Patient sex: F
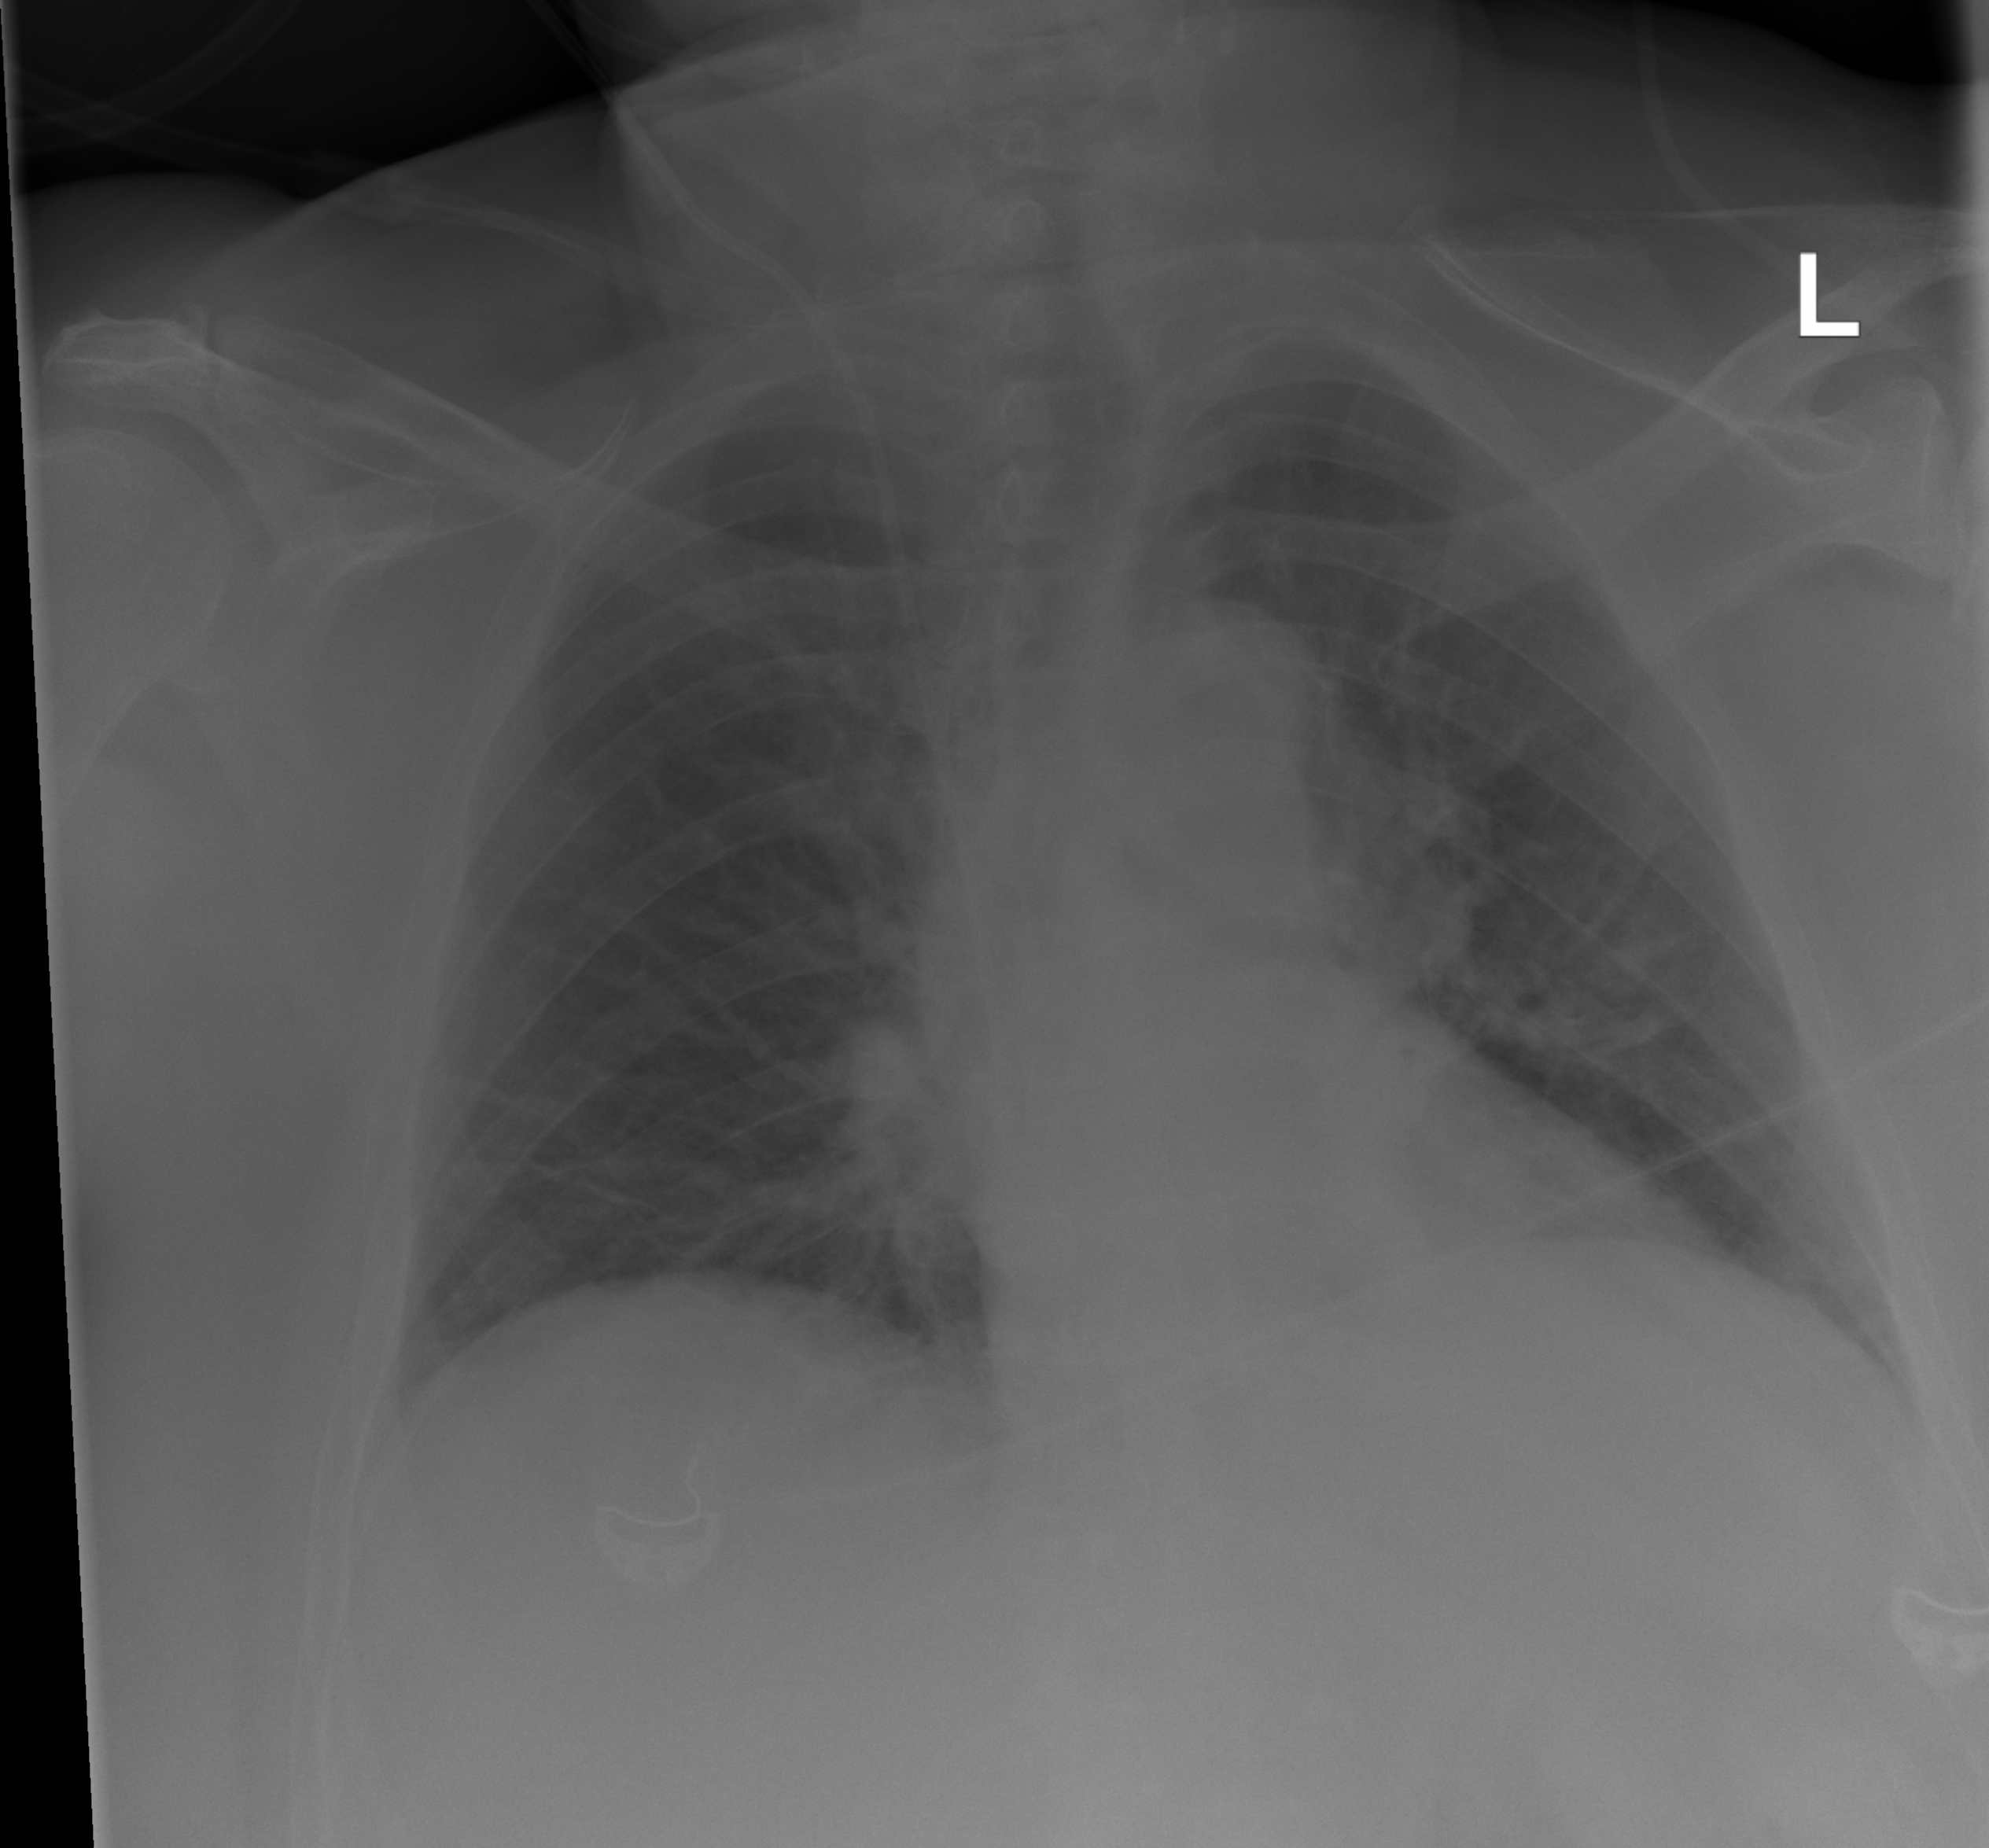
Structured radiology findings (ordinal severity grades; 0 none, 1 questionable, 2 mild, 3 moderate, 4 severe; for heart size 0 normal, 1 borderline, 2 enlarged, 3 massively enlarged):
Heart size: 0
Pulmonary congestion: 0
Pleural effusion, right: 0
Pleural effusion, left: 0
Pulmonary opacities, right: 0
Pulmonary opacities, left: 0
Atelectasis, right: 2
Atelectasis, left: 2